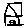
Label: house